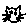
Label: cat